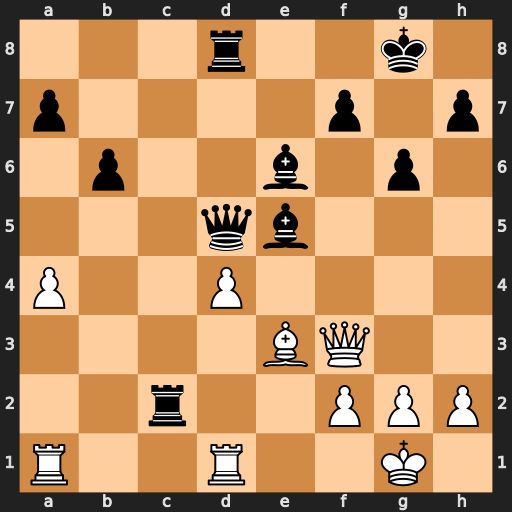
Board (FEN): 3r2k1/p4p1p/1p2b1p1/3qb3/P2P4/4BQ2/2r2PPP/R2R2K1
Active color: w
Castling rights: -
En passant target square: -
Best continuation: dxe5 Qxf3 Rxd8+